Field crop: tomato
Growth stage: 1
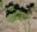
Species: solanum